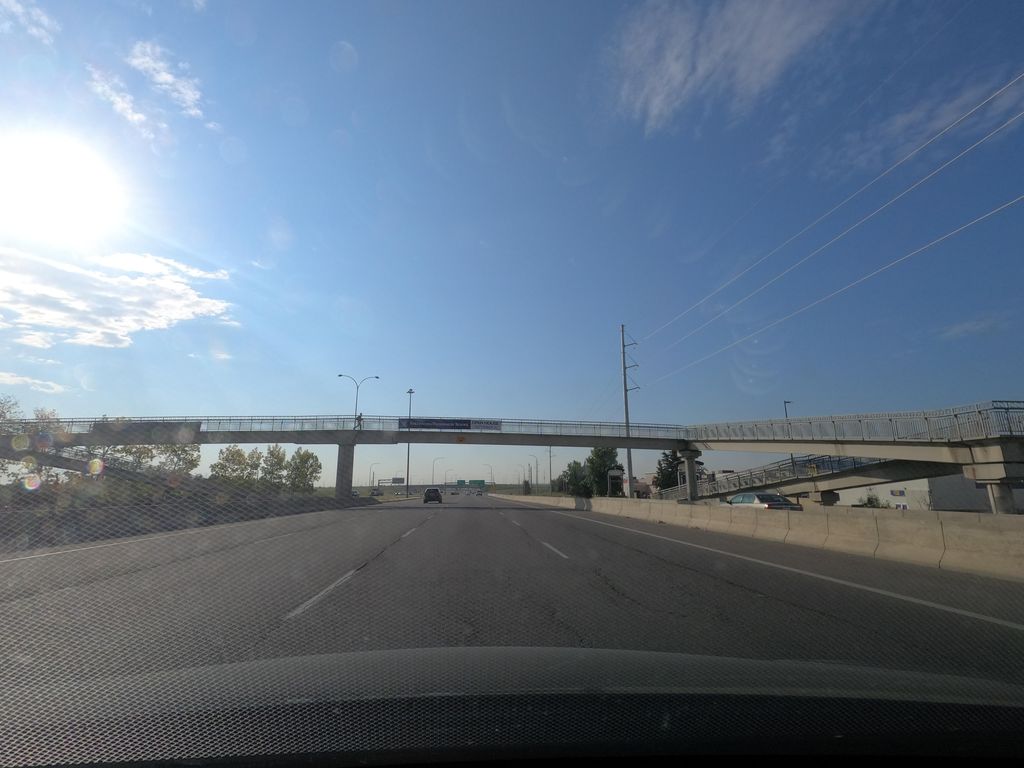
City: calgary